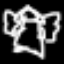
Label: angel